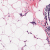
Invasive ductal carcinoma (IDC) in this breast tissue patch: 0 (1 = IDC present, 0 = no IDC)